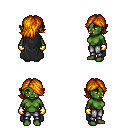
a pixel art fantasy rpg character, female body template, orc, green skin, black cape, metal pants, dark blonde swoop hairstyle, gold gloves, four views (front, back, left, right), 2x2 character sprite sheet, small pixel art, hard edges, no anti-aliasing